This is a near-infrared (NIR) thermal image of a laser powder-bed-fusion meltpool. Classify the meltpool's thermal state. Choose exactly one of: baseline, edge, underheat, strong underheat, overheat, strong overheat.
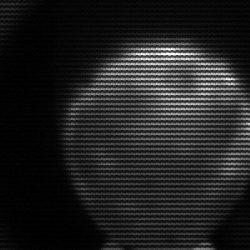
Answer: edge